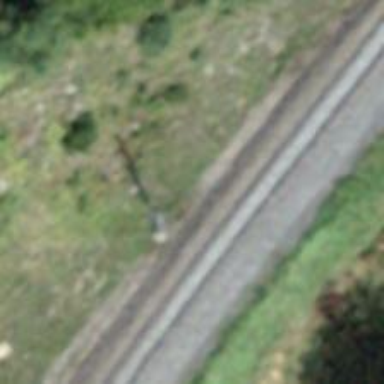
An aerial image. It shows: Power pole.